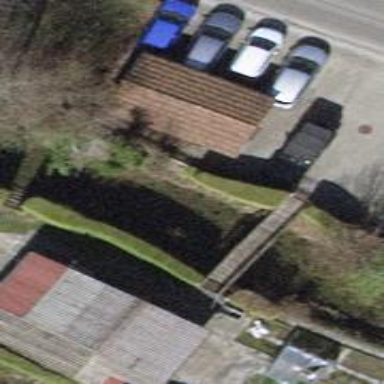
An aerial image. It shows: Garage.